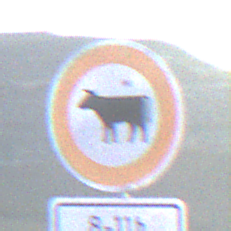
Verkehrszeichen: VerbotViehtrieb
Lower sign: ZeitangabenOhneBeschraenkungAufWochentage2
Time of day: SunriseSunset
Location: Outdoor (Nature)
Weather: Clear
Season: NotSpecified
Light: Natural